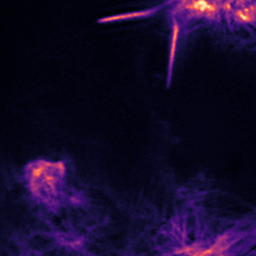
Label: Super-resolution F-actin image